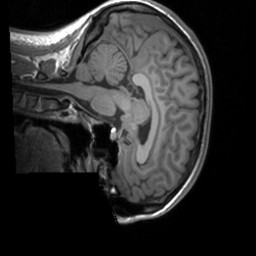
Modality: T1w
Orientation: sagittal
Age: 21
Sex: female
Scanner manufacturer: siemens
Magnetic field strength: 3 T
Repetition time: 1.9 s
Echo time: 0.00226 s